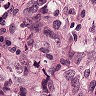
Metastatic tissue present: yes